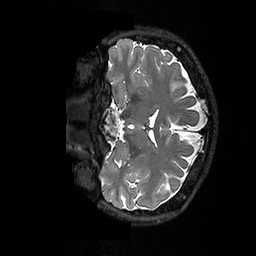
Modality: T2w
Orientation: coronal
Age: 33
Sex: female
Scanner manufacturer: ge
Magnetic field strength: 3 T
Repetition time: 3.202 s
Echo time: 0.06568 s